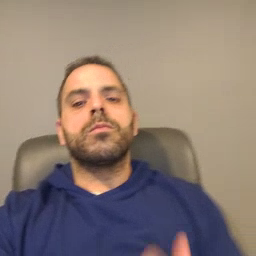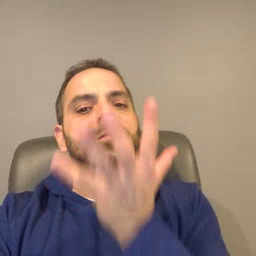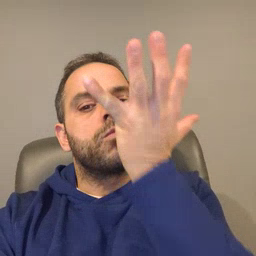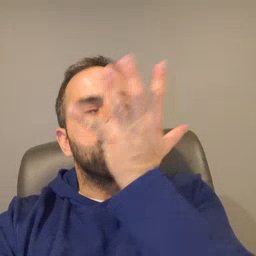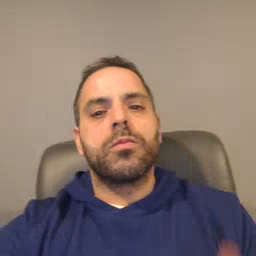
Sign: grass